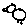
Label: bird